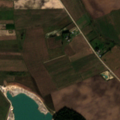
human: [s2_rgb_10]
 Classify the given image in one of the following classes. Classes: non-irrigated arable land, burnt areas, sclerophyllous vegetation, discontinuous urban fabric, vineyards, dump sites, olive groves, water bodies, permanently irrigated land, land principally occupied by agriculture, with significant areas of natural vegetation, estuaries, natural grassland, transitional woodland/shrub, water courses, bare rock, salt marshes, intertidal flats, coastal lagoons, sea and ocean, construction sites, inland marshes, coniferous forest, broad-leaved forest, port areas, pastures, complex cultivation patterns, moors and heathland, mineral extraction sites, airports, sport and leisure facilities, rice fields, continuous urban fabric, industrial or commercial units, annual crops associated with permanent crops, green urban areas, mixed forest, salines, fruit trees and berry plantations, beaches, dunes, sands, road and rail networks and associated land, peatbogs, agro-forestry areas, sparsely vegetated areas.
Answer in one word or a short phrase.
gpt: mineral extraction sites, non-irrigated arable land, complex cultivation patterns